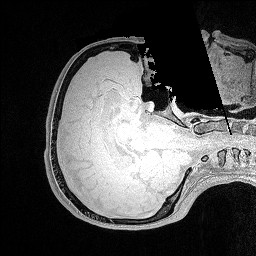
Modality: FLASH
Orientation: axial
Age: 23
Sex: female